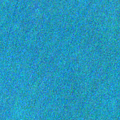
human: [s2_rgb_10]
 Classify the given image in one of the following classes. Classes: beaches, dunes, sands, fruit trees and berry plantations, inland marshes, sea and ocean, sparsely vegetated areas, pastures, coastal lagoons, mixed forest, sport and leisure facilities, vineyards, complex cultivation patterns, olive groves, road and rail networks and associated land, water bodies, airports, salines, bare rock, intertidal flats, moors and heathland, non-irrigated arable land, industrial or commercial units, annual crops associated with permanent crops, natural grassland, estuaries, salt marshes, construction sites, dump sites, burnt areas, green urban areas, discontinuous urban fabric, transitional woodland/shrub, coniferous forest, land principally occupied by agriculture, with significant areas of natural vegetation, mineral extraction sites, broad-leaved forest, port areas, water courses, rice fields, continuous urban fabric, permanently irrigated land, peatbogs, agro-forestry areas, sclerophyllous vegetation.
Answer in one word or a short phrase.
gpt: sea and ocean